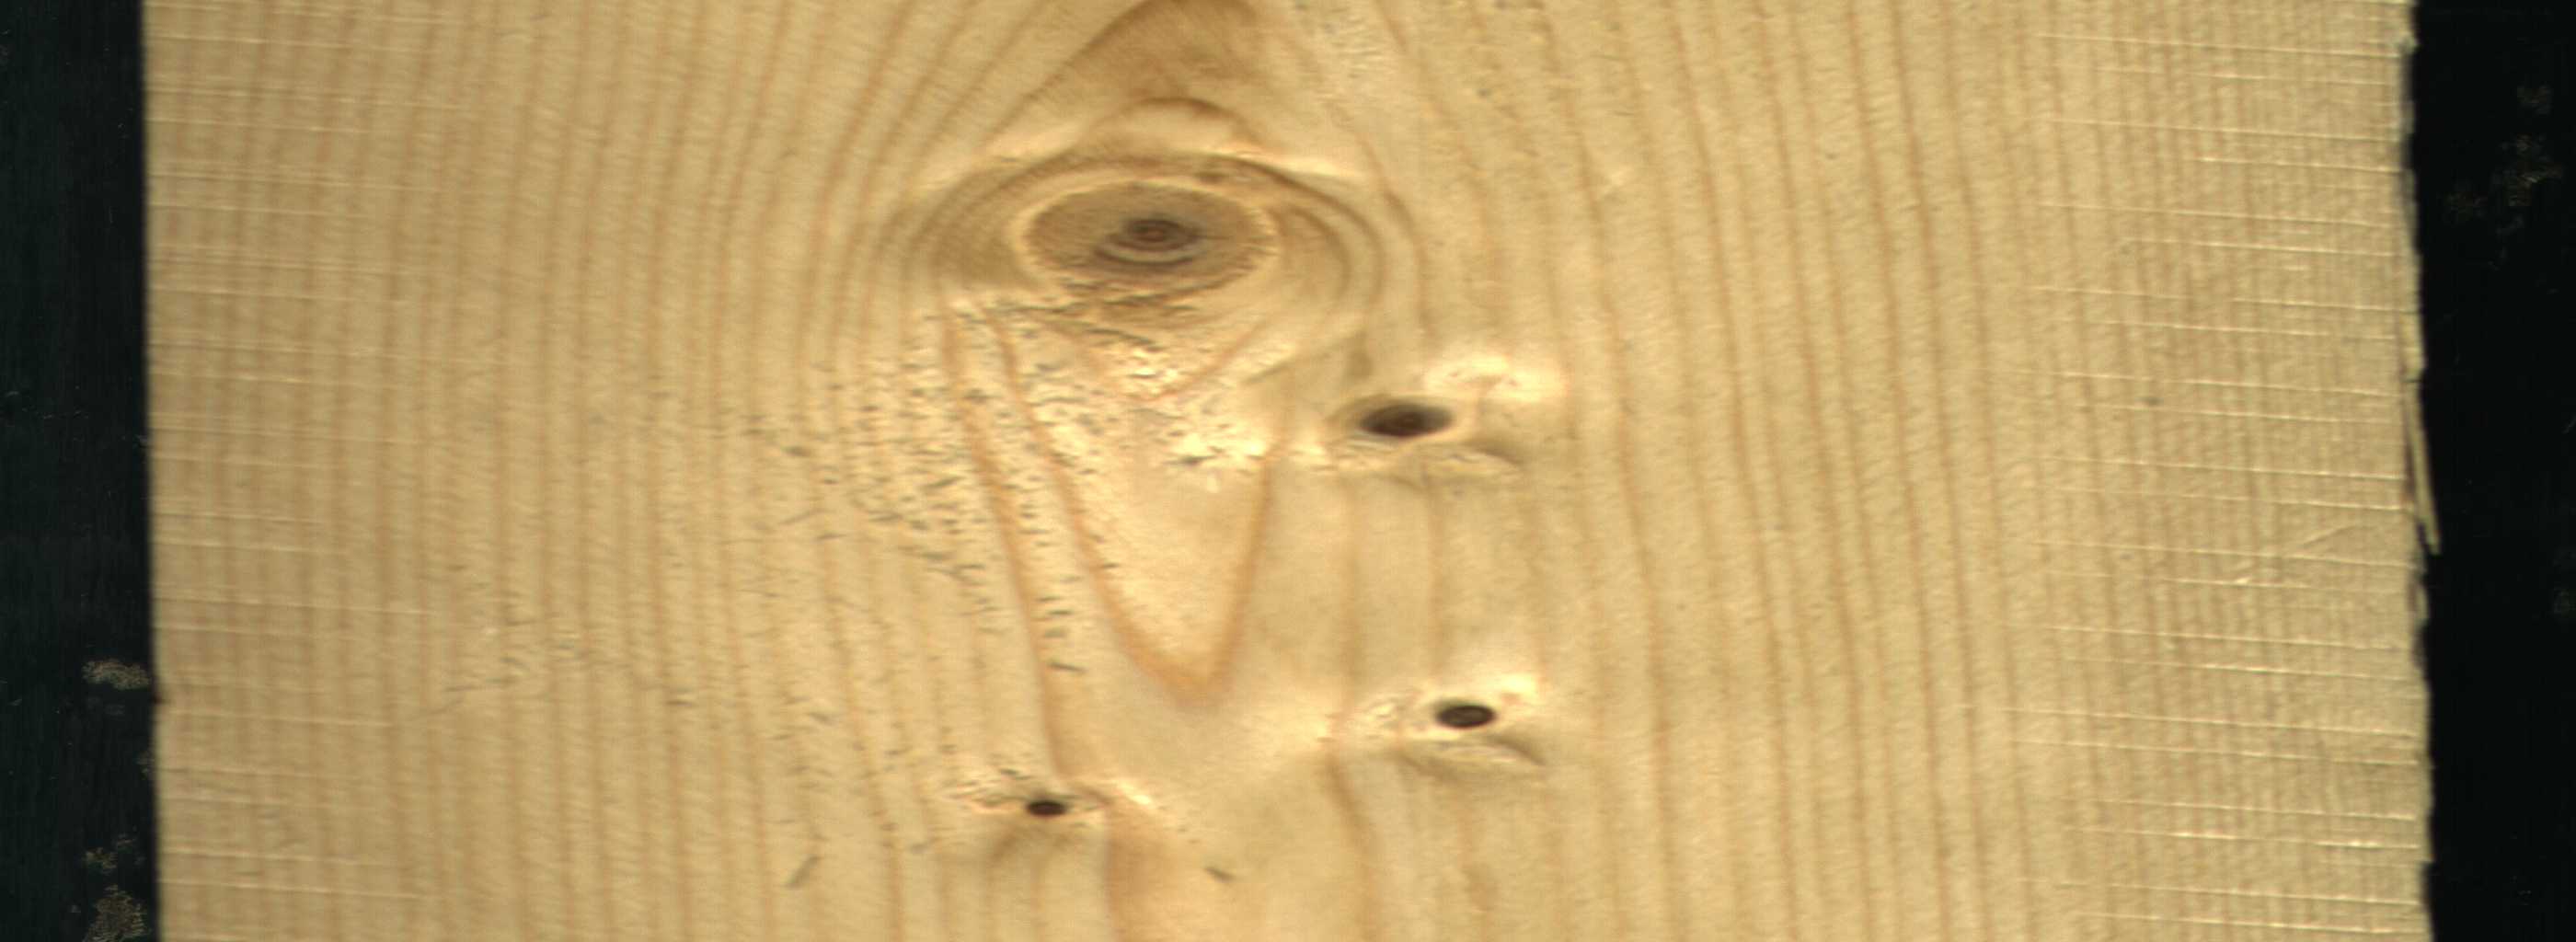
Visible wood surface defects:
Dead_Knot
Live_Knot
Live_Knot
Live_Knot